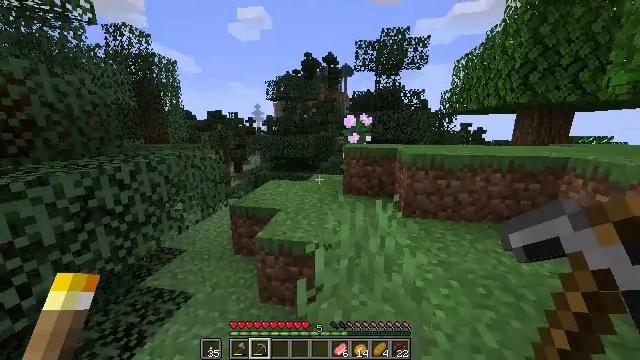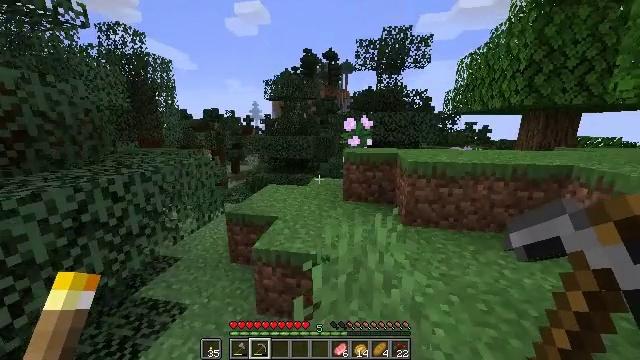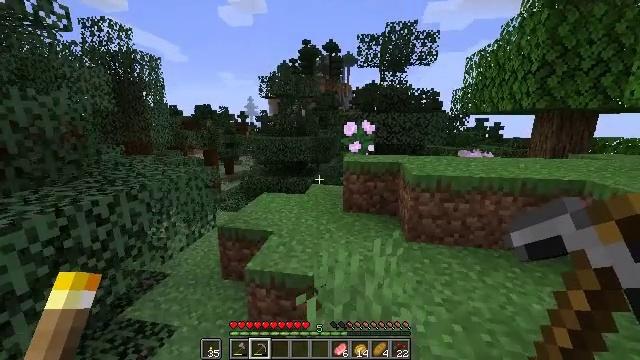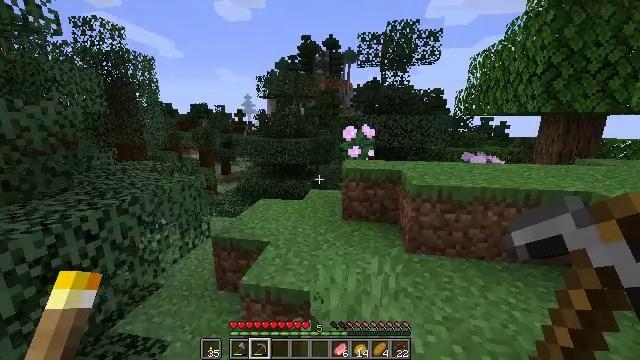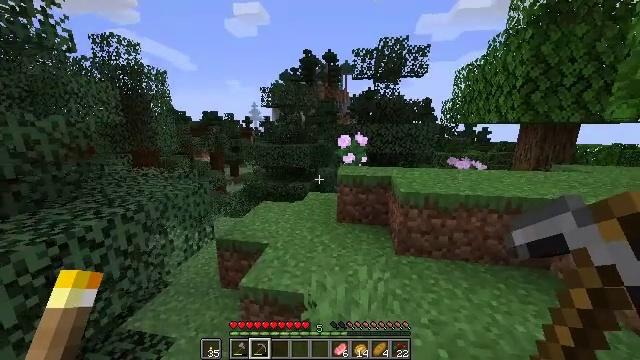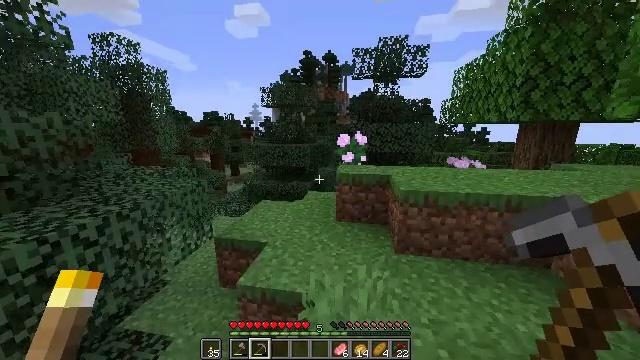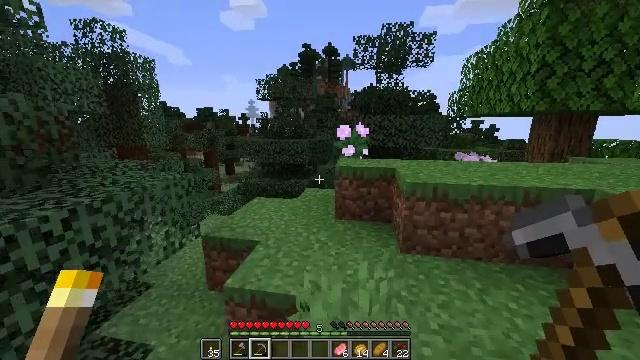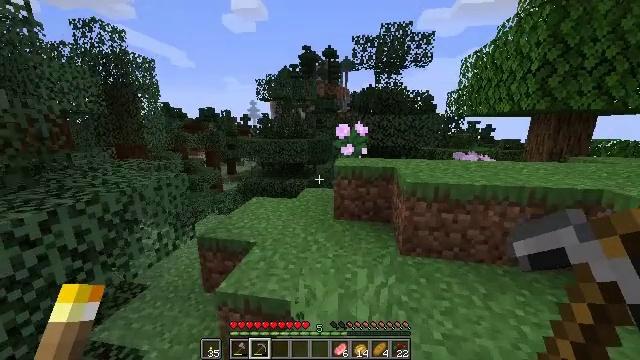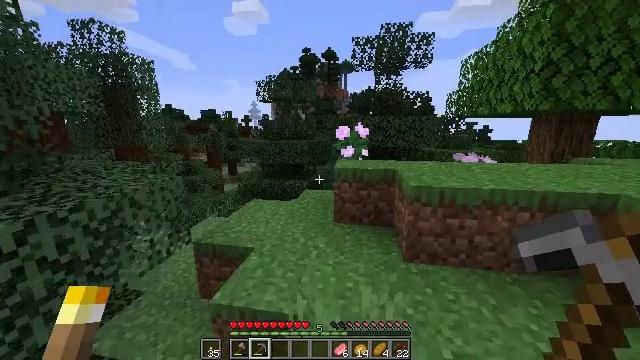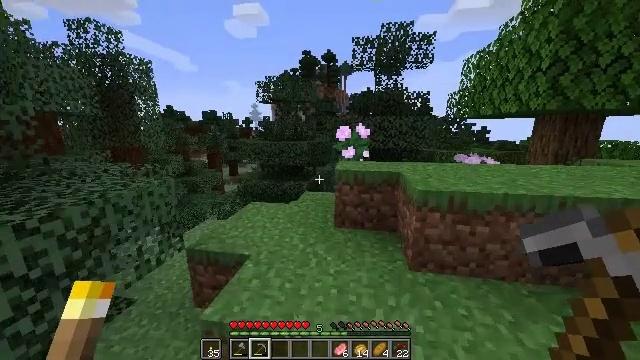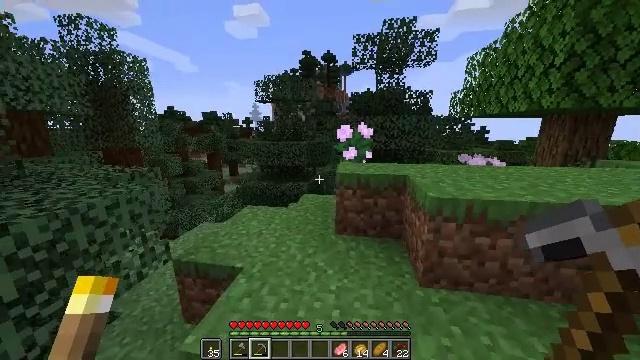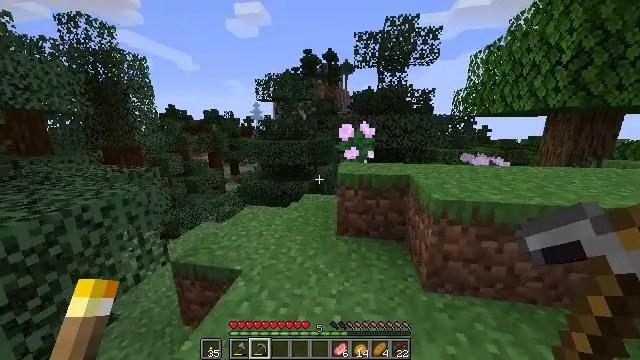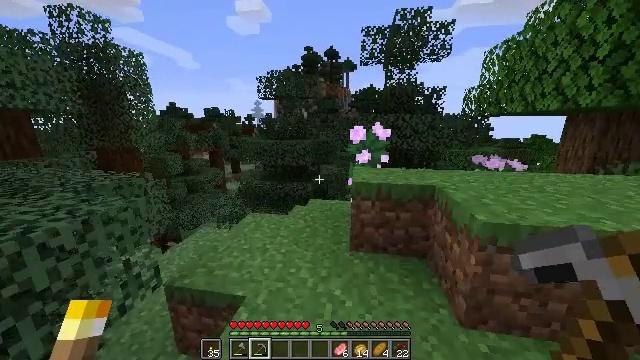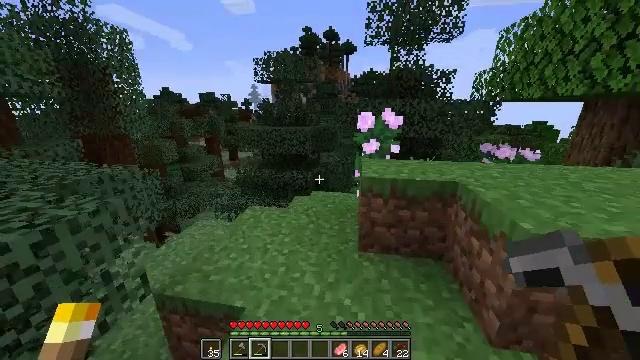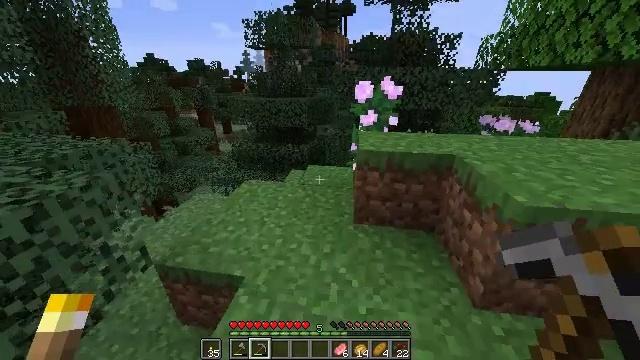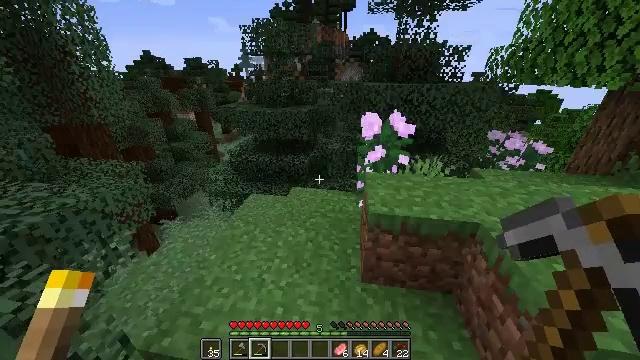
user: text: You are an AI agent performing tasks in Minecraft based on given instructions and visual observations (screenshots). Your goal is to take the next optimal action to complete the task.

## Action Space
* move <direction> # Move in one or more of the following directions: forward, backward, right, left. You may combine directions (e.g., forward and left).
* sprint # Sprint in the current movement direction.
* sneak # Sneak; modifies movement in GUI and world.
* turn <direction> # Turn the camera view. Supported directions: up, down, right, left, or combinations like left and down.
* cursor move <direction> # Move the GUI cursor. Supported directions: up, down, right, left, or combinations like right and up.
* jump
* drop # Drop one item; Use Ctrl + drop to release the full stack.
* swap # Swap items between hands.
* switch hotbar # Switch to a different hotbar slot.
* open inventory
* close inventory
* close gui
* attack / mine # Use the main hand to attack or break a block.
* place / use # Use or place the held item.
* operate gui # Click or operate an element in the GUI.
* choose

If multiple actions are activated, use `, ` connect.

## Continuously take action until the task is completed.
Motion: motion action
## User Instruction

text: Mine spruce leaves from the tree.
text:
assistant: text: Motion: move forward, sprint, jump
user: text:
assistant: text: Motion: move forward, sprint, jump
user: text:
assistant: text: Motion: move forward, sprint, jump
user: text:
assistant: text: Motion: move forward, sprint, jump
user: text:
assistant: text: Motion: move forward, sprint, jump
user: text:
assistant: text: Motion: move forward, sprint
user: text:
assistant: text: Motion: move forward, sprint
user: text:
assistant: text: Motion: move forward, sprint
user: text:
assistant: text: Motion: move forward, sprint
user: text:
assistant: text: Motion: move forward, sprint
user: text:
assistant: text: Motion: move forward and move left, sprint
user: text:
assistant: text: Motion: move forward and move left, sprint
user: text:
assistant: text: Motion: move forward, sprint, turn down
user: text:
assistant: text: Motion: move forward, sprint, turn down, jump
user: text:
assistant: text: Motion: move forward, sprint, turn down, jump
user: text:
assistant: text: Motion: move forward, sprint, jump
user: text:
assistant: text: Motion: move forward, sprint, jump
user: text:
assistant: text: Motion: move forward, sprint, jump
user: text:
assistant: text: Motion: move forward and move right, sprint, jump
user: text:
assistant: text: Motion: move forward and move right, sprint
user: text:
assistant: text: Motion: move forward and move right, sprint
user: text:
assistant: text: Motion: move forward and move right, sprint
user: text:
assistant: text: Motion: move forward and move right, sprint
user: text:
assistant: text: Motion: move forward, sprint
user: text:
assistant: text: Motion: move forward, sprint
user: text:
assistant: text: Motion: move forward, sprint
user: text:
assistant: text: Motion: move forward, sprint
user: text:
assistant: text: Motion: move forward, sprint
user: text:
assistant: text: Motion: move forward, sprint
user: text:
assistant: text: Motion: move forward, sprint